The image folds the raw vibration samples of a bearing signal into a 2-D grayscale square (signal-to-image encoding). Diagnose the bearing from this image, choosing from: normal, inner_race, outer_race, ball.
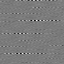
Answer: outer_race